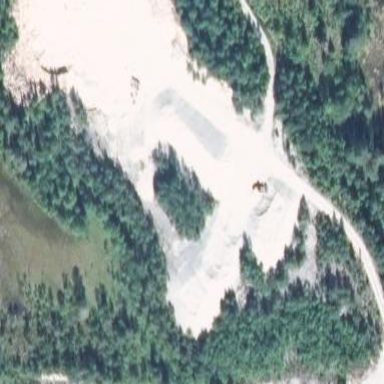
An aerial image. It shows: Quarry with gravel as the main resource.